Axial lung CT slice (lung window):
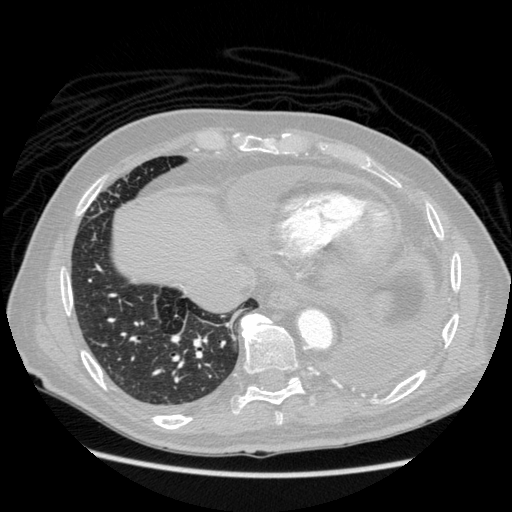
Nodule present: no